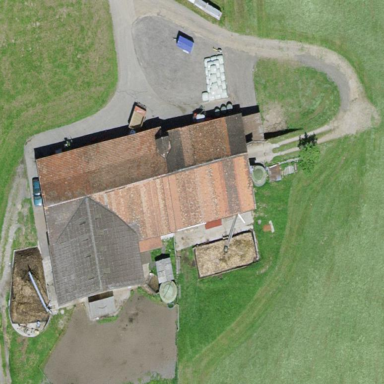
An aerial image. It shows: Farmyard area.